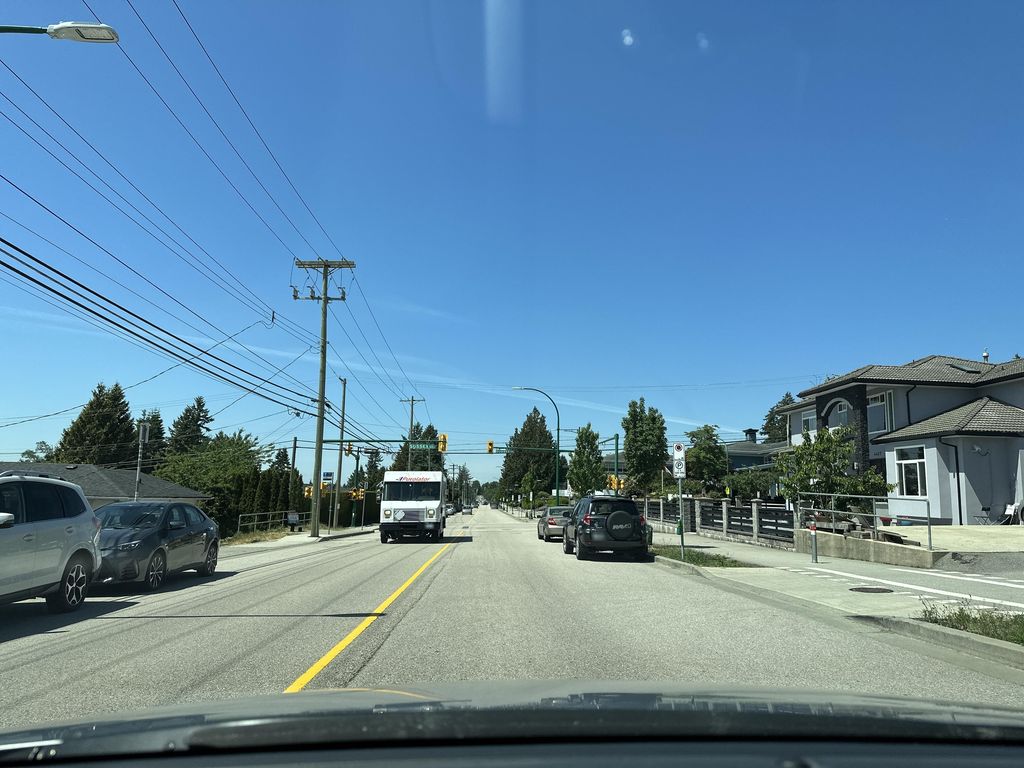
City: vancouver